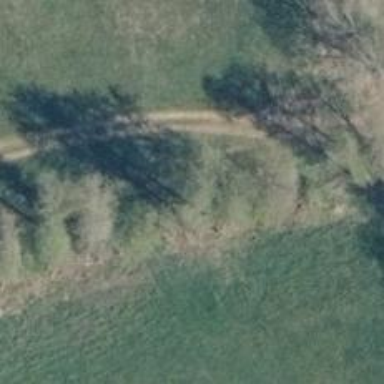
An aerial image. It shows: Row of trees in natural setting.